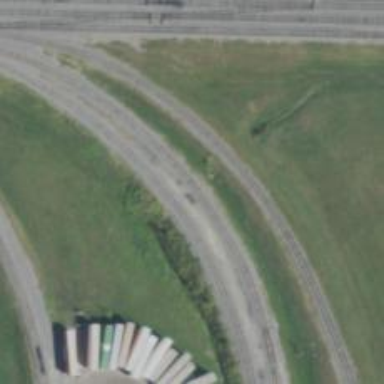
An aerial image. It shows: Rail spur service.